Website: bh-photo
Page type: address-validator
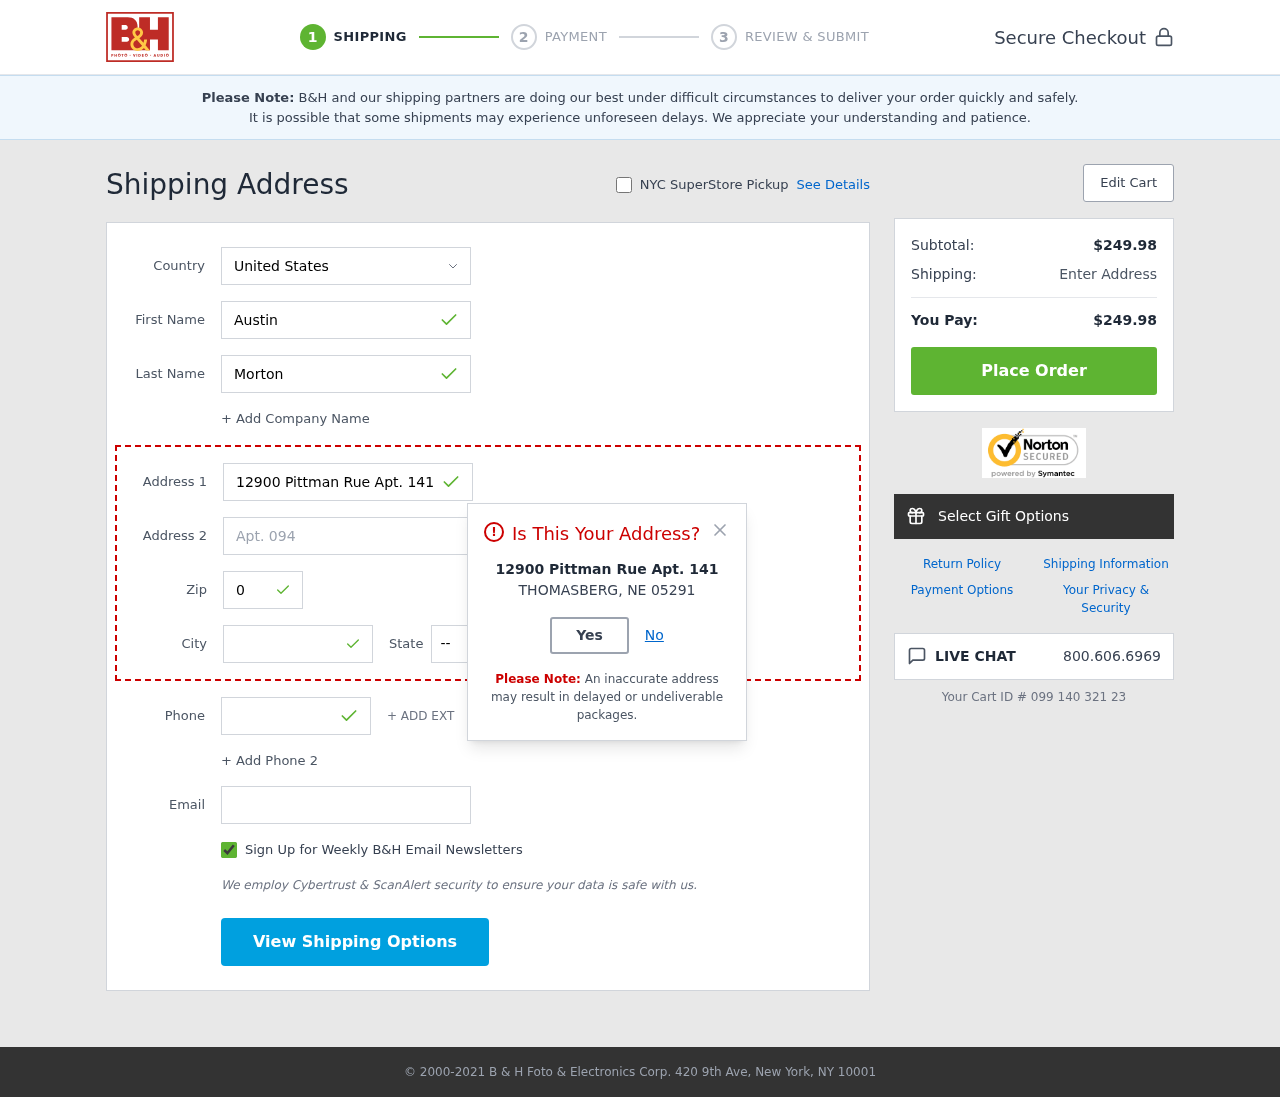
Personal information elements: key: PII_CITY
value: Thomasberg
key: PII_COUNTRY
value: United States
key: PII_EMAIL
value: austin.morton@hotmail.com
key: PII_FIRSTNAME
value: Austin
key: PII_LASTNAME
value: Morton
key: PII_PHONE
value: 4714729385
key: PII_POSTCODE
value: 05291
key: PII_STATE_ABBR
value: NE
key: PII_STREET
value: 12900 Pittman Rue Apt. 141
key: PII_STREET2
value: Apt. 094
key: PII_CITY_MODAL
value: THOMASBERG
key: PII_POSTCODE_FULL
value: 05291
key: PII_POSTCODE_NUMERIC
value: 5291
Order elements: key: ORDER_SUBTOTAL
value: $249.98
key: ORDER_TOTAL
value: $249.98
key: ORDER_ID
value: Your Cart ID # 099 140 321 23